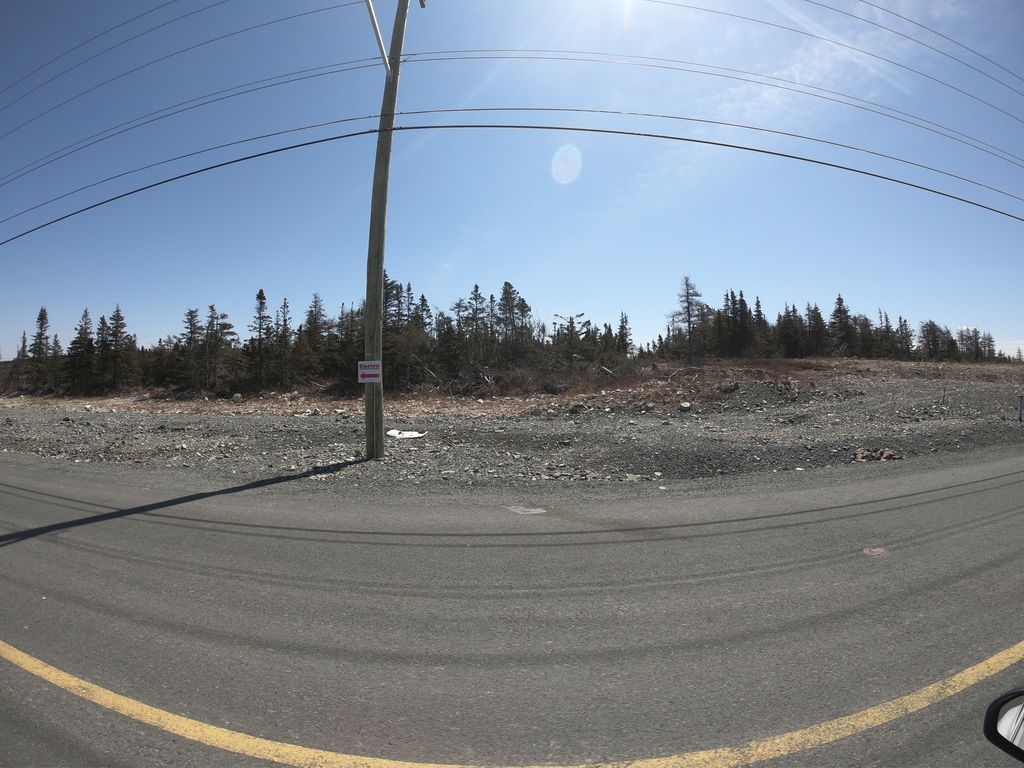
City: st_johns